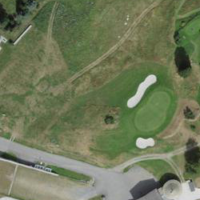
EUNIS habitat code: 55
Species observed at this site:
Plantago media